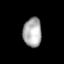
Tissue: lung
Cell type: Epithelial cells
Senescence score: 0.1793
Nuclear area (px): 527
Mean DAPI intensity: 173.139